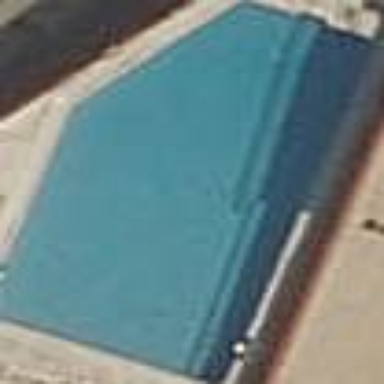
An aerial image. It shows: Swimming pool located in leisure land.